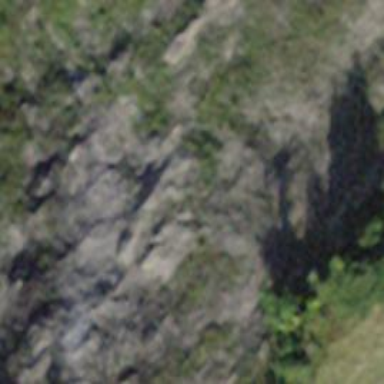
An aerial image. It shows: Natural scree.